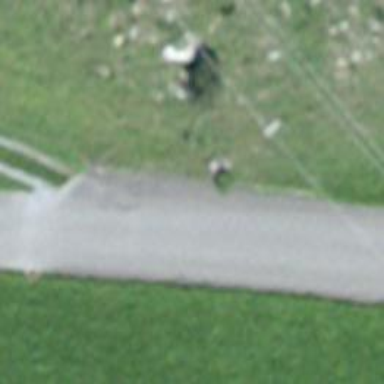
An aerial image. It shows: Paved track road with grade1 track type.